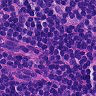
Metastatic tissue present: no